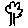
Label: tree